Field crop: maize
Growth stage: 2
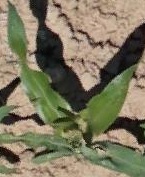
Species: maize